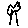
Label: tree